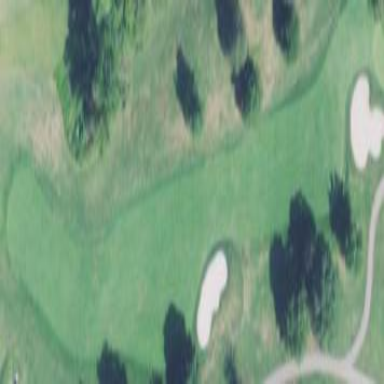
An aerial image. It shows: Golf fairway surrounded by grass.